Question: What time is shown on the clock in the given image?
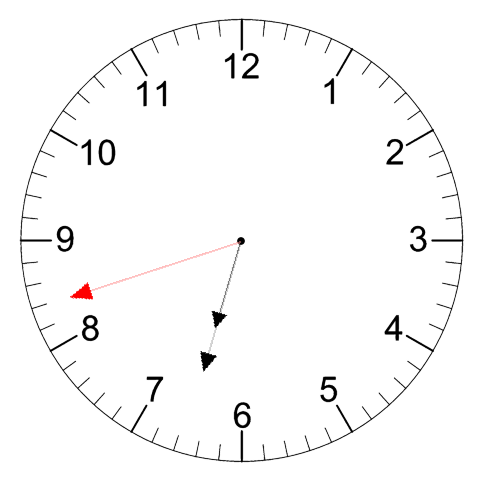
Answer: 06:32:42